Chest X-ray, PA view. Patient: 37 years old, sex M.
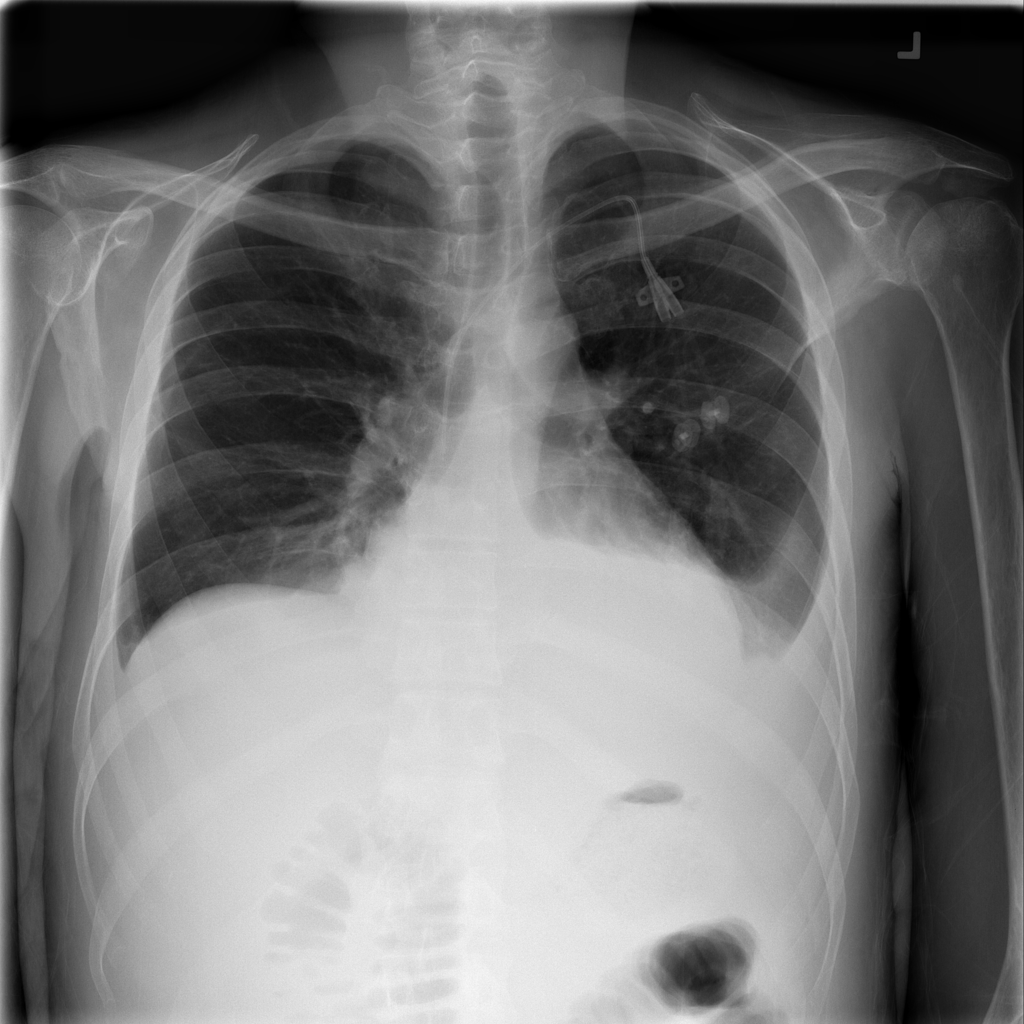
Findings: Atelectasis, Effusion